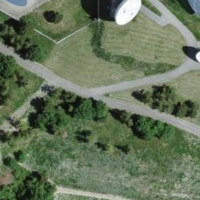
EUNIS habitat code: 24
Species observed at this site:
Lysandra coridon